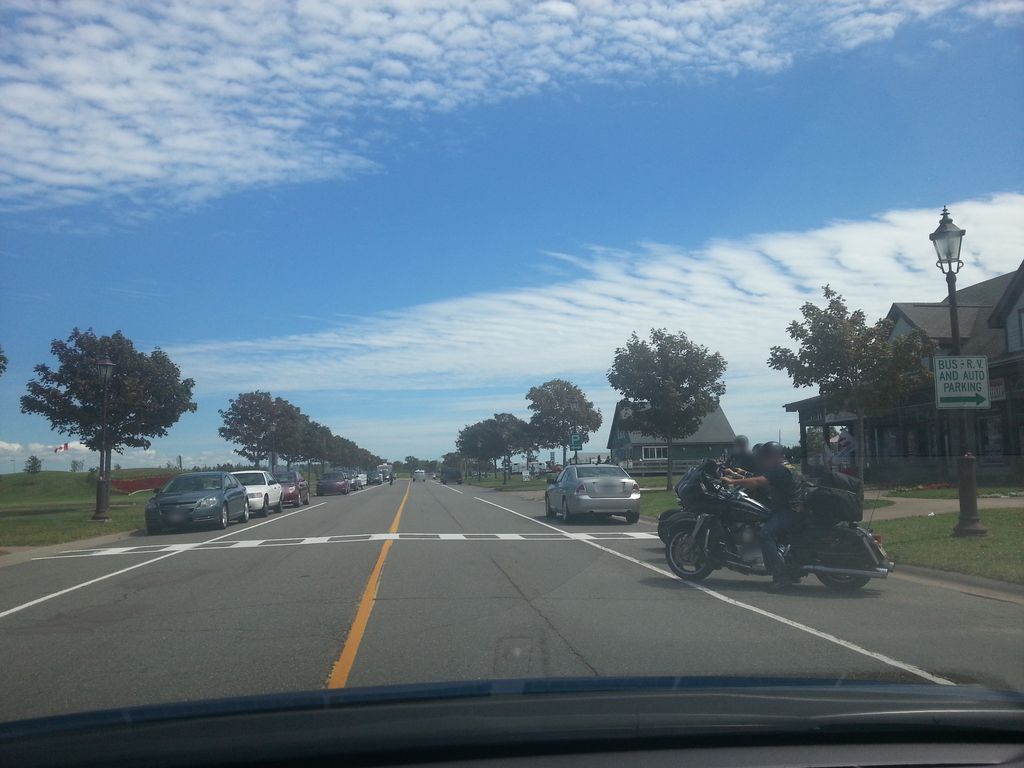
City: charlottetown